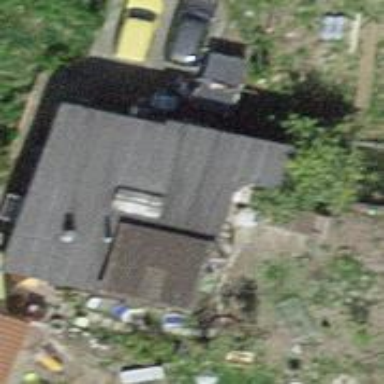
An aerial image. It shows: Garage.